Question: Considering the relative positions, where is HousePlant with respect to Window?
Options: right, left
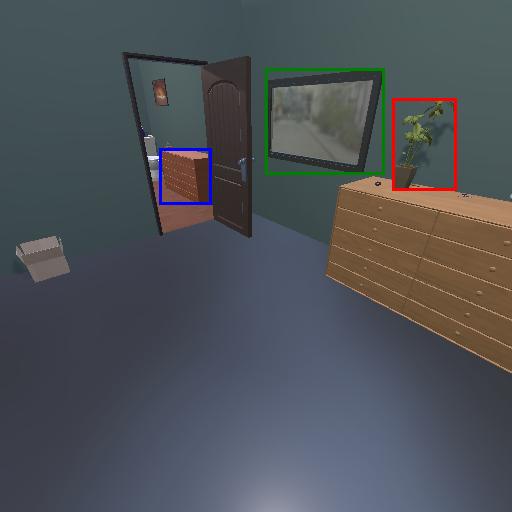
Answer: right